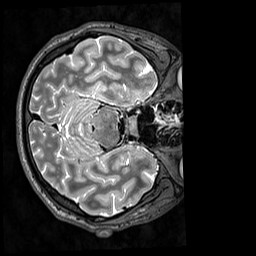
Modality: T2w
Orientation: axial
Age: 24
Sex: male
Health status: healthy
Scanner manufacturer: siemens
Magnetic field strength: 3 T
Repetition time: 3.2 s
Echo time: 0.568 s